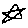
Label: star